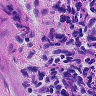
Metastatic tissue present: no